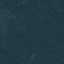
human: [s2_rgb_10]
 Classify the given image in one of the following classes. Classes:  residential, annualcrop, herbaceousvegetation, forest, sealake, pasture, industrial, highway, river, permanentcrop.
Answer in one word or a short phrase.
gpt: Forest